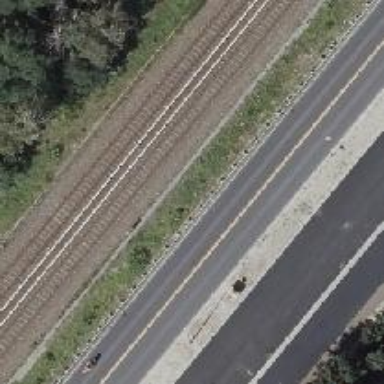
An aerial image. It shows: Asphalt primary highway with motorroad access and no sidewalk.